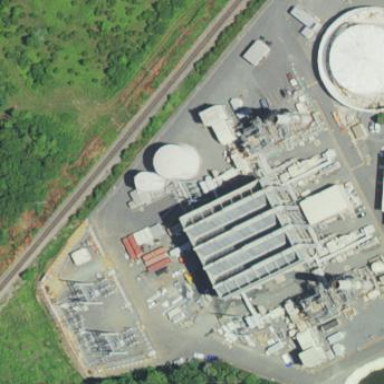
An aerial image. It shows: Power plant.